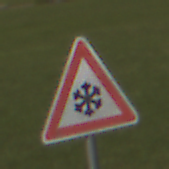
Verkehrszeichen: SchneeOderEisglaette
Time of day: MorningAfternoon
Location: Outdoor (Suburban)
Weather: PartlyCloudy
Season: NotSpecified
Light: Natural